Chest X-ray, PA view. Patient: 30 years old, sex M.
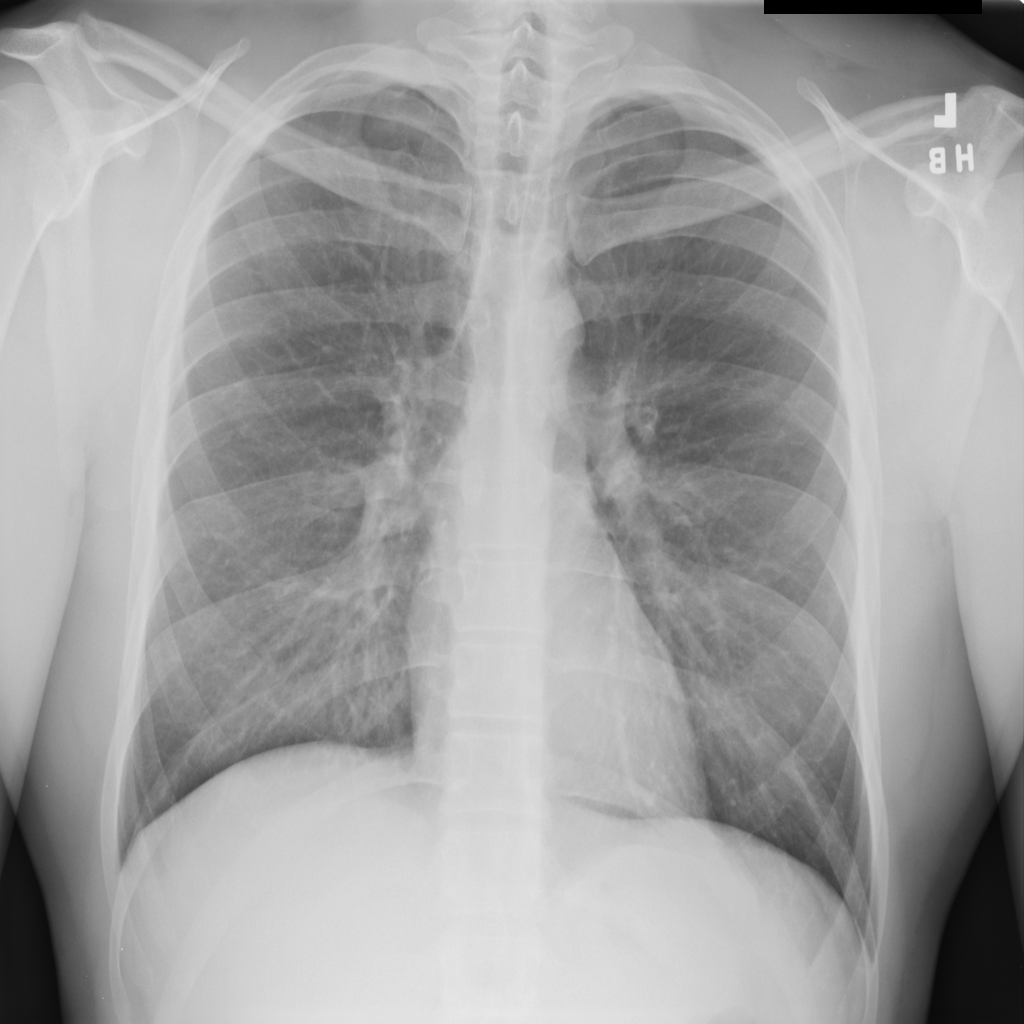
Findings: No Finding